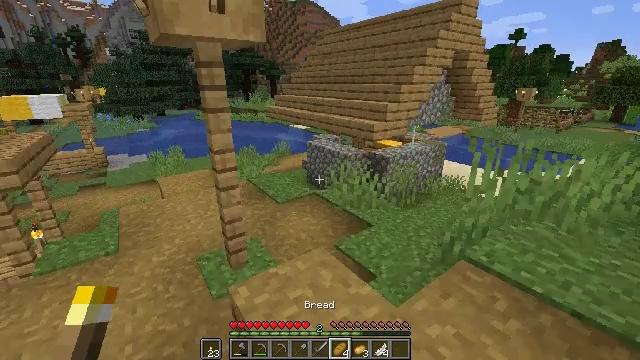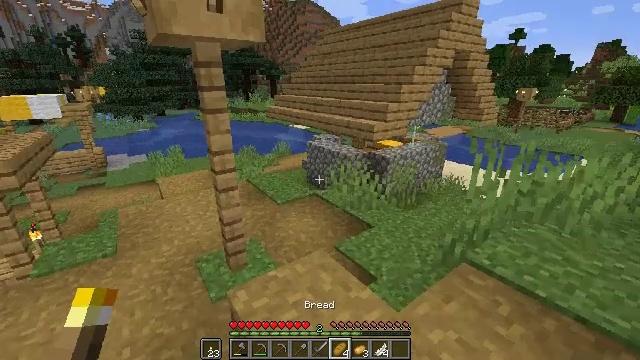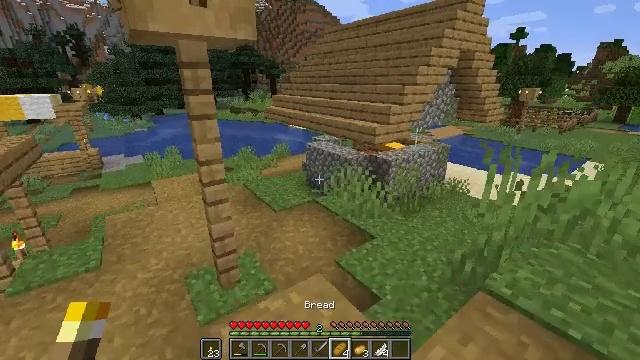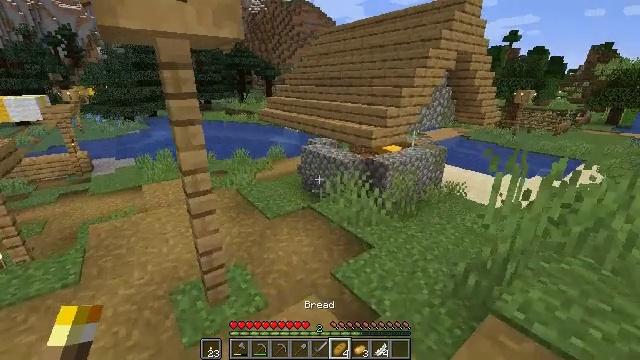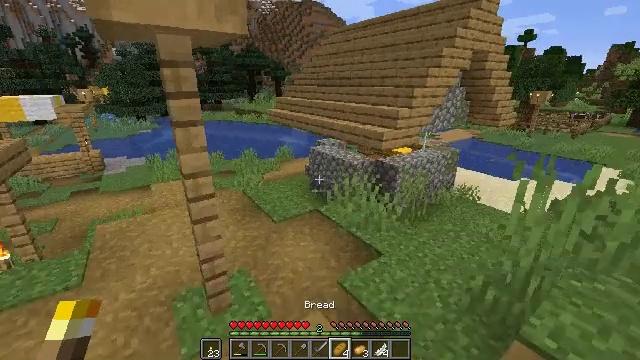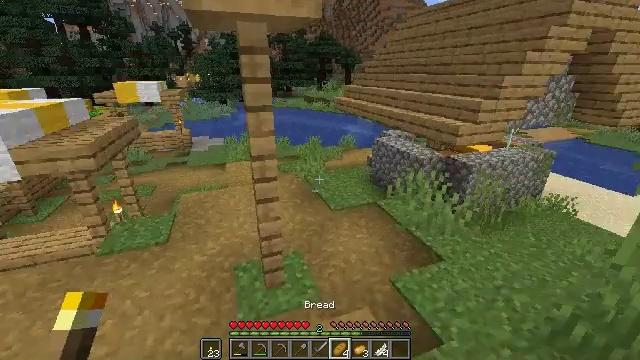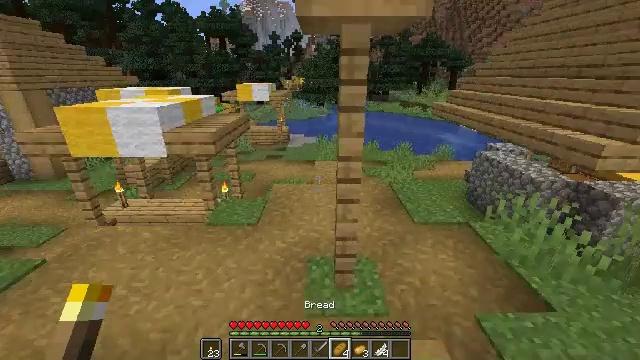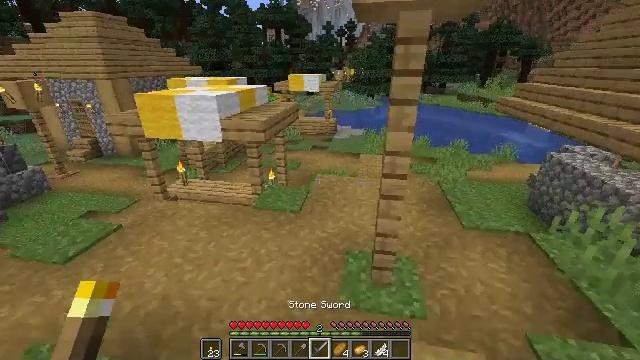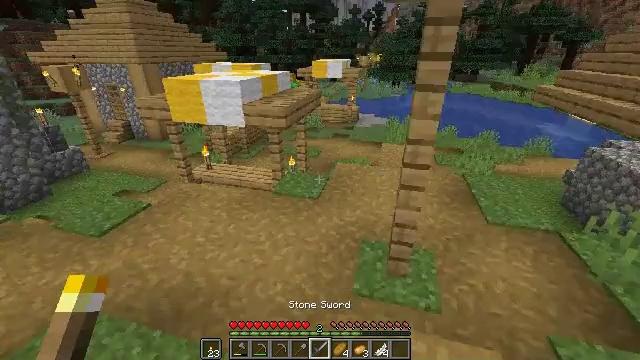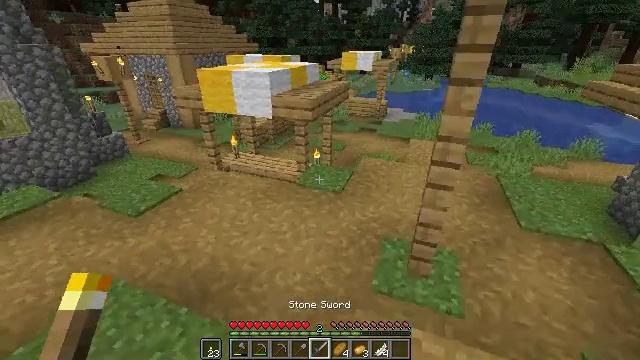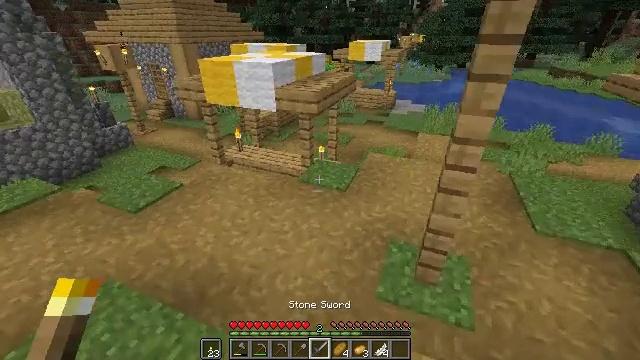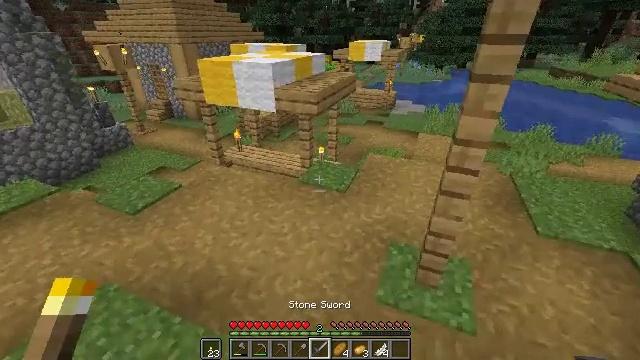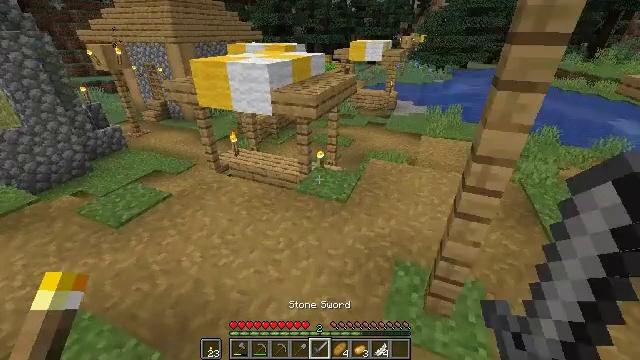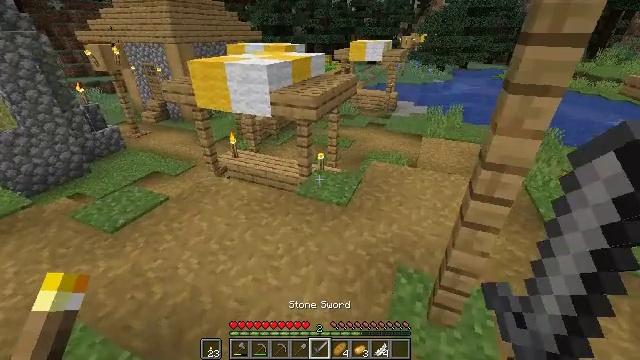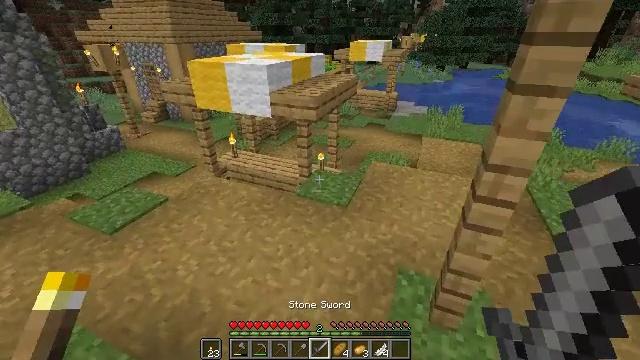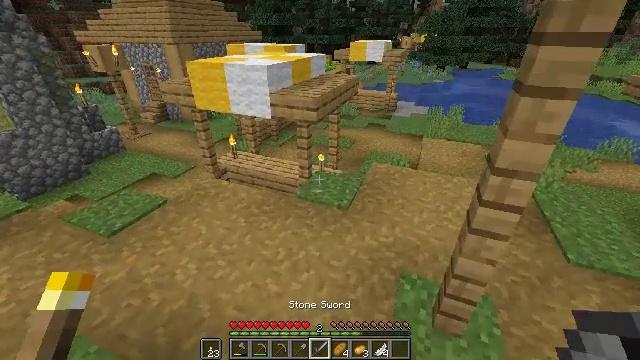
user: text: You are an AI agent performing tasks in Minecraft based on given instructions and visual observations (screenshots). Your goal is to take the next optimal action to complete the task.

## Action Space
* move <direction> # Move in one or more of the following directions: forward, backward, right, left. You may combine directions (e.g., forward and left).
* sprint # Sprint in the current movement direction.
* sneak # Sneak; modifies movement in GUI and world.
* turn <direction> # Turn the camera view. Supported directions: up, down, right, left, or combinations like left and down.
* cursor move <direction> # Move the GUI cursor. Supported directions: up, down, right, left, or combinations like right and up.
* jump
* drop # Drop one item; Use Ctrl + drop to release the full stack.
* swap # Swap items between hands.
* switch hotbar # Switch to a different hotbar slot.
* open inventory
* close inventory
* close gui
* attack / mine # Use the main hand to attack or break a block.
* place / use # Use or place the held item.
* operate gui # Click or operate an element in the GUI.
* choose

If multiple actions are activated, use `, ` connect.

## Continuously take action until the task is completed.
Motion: motion action
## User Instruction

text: Dig the grass path to transform it.
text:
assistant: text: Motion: move forward
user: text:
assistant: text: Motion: move forward
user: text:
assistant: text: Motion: move forward
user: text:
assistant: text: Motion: turn left
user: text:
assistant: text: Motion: turn left and down
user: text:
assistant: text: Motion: turn left
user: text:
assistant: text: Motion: turn left and down
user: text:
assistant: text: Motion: turn left and down
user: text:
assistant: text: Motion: move forward, turn left and down
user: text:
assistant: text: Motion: move forward, turn left and down
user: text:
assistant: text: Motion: move forward
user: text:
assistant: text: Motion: move forward
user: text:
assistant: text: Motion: no_op
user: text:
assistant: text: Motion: no_op
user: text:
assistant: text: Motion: no_op
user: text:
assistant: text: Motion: no_op
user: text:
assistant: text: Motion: no_op
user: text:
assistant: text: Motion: no_op
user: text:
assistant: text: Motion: no_op
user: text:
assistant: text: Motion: no_op
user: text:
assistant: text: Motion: no_op
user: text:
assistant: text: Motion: no_op
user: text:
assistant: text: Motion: no_op
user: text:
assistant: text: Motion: no_op
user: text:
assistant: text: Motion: turn left and up
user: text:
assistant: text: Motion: turn left and up
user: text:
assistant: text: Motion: move forward, turn left and down
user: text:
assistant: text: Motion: move forward, turn left and down
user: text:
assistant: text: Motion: move forward, turn left and down
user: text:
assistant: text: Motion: move forward